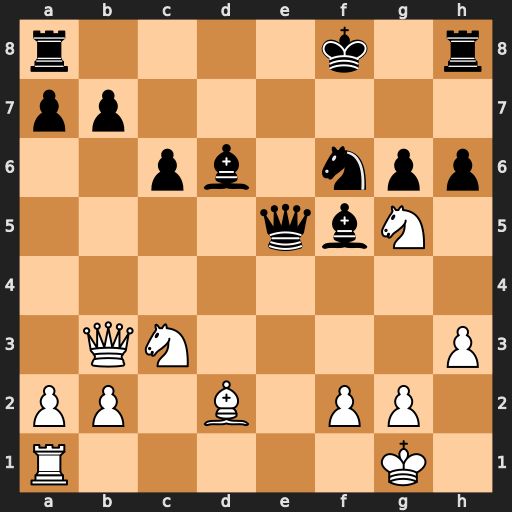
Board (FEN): r4k1r/pp6/2pb1npp/4qbN1/8/1QN4P/PP1B1PP1/R5K1
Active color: w
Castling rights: -
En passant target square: -
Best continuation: Qf7#